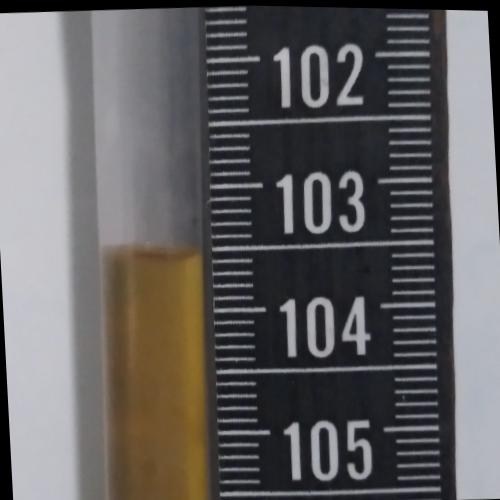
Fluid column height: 103.5 cm